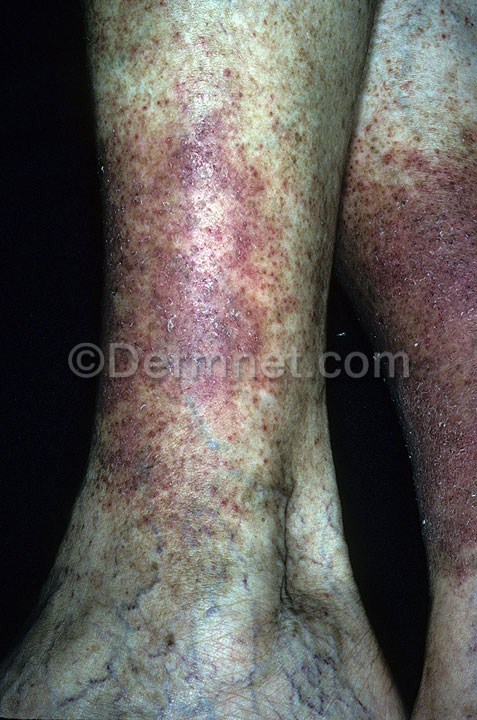
Disease: Eczema Photos